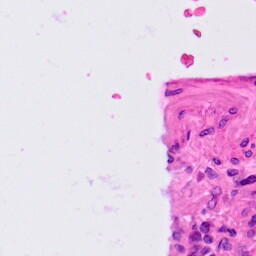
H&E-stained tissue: Lung